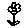
Label: flower